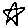
Label: star